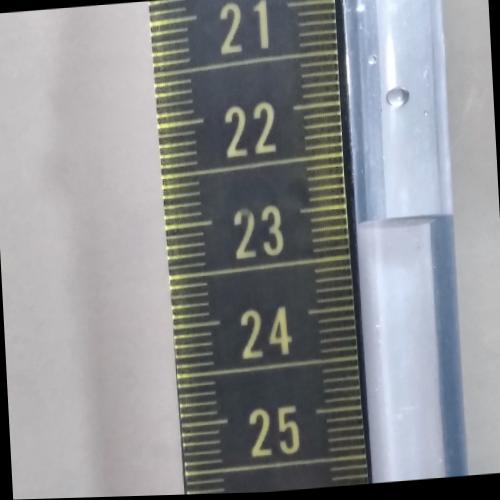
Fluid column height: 23.2 cm